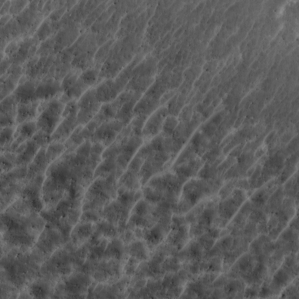
Label: non_frost